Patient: sex M, age 73
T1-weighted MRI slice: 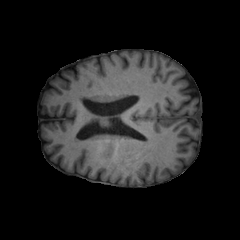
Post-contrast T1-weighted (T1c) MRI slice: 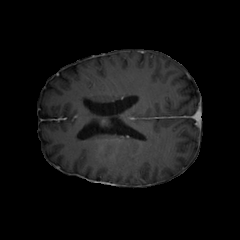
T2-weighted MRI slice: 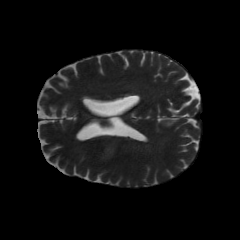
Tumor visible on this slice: yes
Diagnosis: Glioblastoma, IDH-wildtype
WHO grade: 4